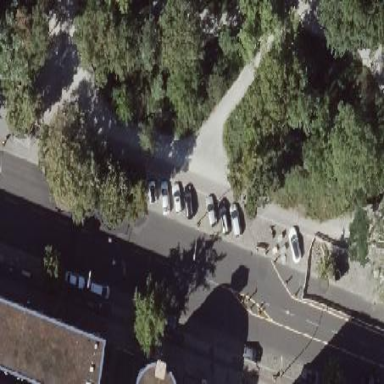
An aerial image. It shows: Diagonal street-side parking with sett surface in parking area.